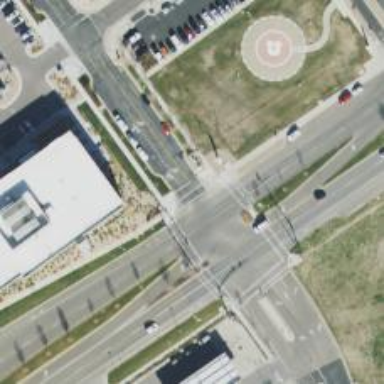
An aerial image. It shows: Crossing with marked lines on the road.